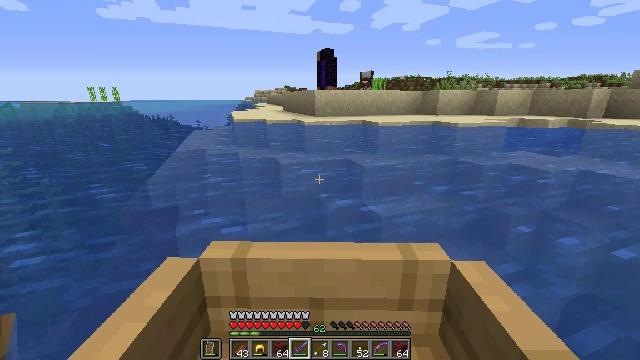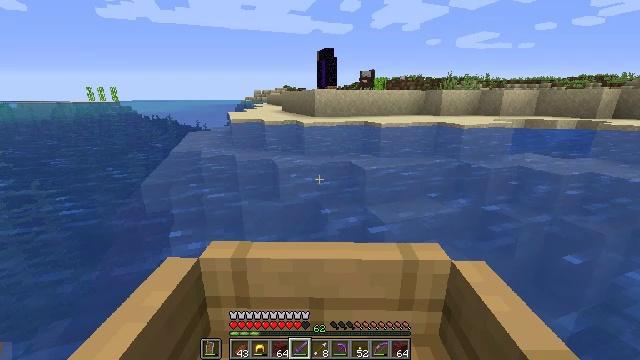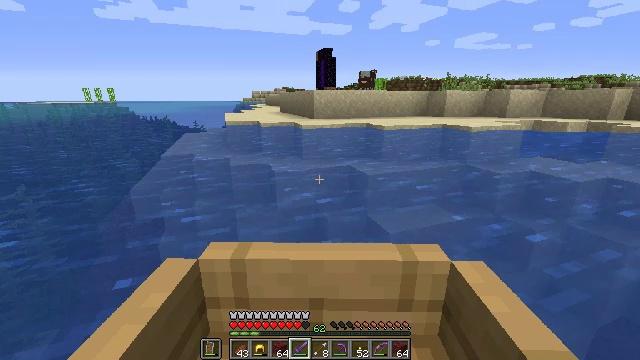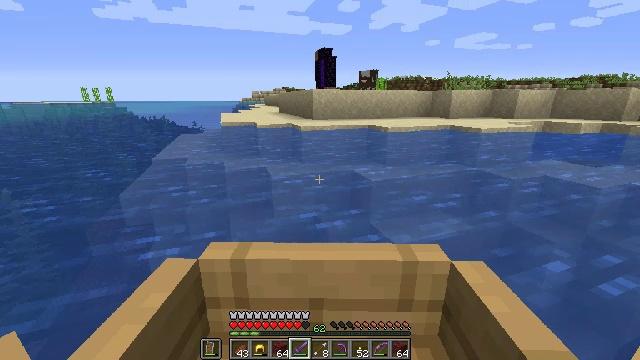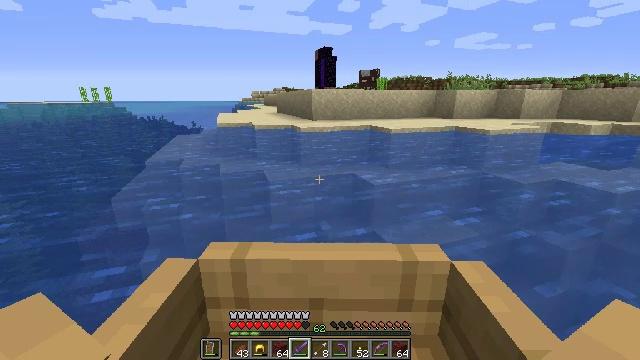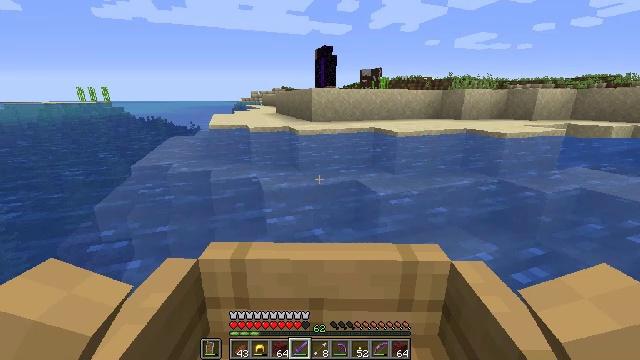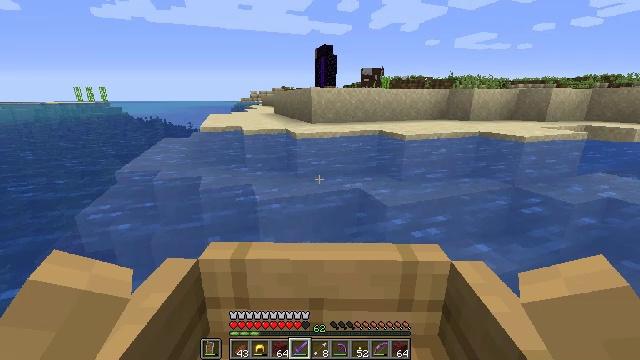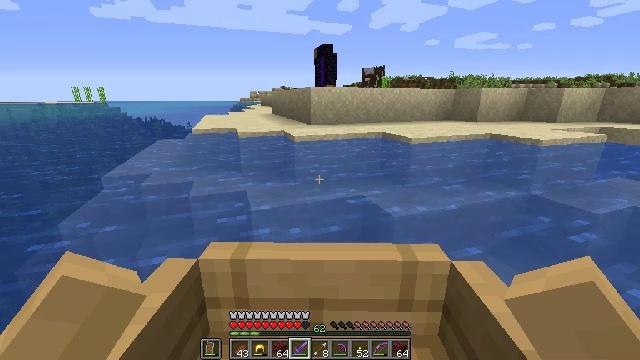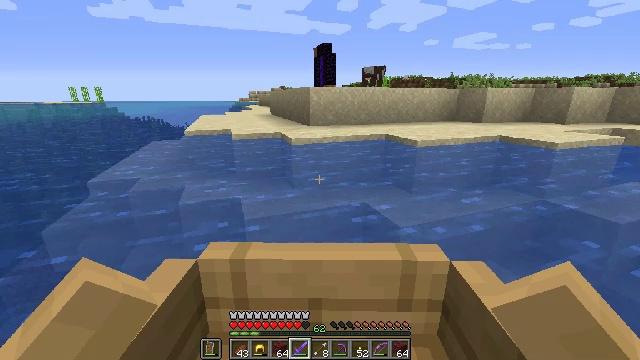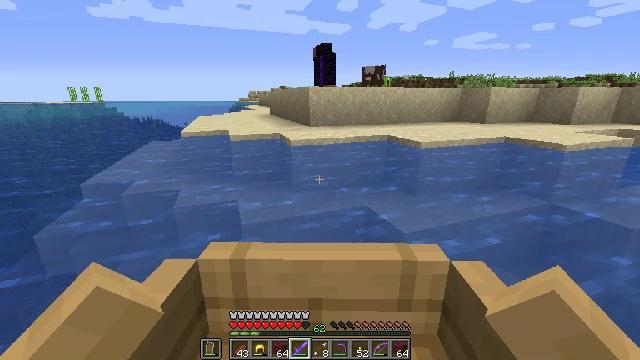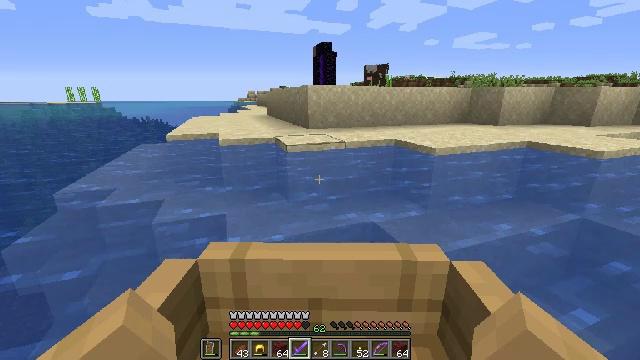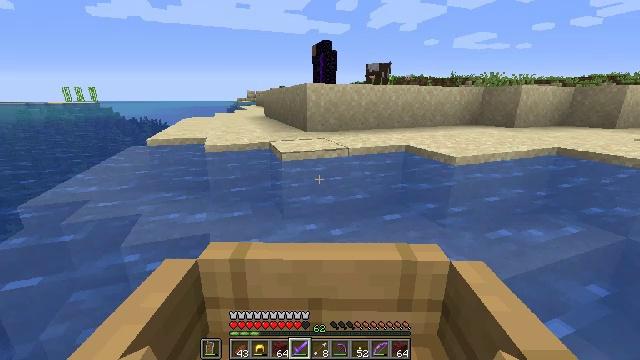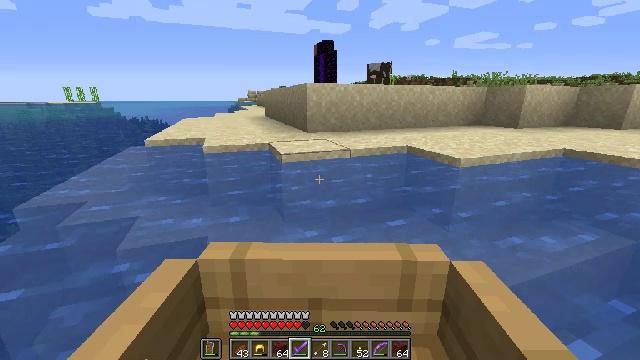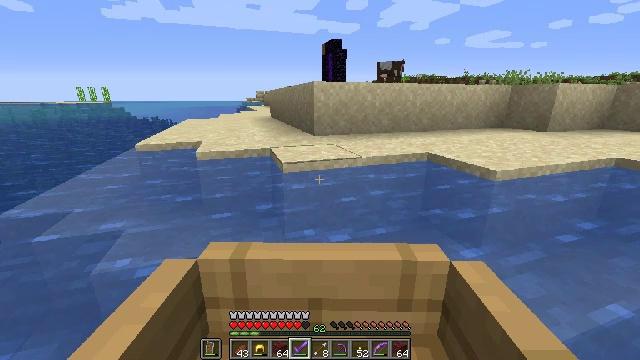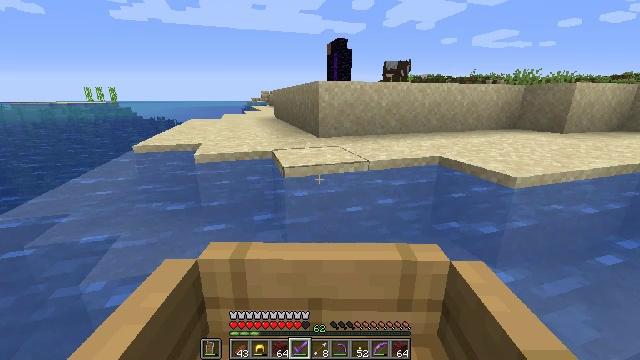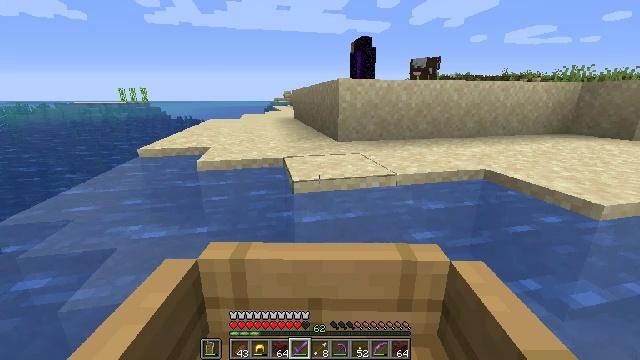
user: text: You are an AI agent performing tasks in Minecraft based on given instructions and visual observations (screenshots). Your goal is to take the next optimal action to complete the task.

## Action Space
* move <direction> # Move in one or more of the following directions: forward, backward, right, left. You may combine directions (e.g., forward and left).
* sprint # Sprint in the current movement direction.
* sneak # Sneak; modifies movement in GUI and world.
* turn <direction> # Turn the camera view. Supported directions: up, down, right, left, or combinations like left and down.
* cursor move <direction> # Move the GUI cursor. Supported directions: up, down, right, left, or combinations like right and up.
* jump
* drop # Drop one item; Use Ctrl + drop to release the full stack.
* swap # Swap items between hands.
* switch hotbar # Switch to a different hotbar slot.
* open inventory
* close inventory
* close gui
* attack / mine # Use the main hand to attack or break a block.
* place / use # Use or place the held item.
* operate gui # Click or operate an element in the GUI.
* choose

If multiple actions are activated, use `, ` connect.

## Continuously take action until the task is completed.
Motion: motion action
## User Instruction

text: Use a pickaxe to gather the ender chest.
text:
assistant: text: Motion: move forward
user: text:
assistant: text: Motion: move forward
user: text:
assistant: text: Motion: move forward
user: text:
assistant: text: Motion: move forward
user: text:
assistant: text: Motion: move forward
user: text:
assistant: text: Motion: move forward
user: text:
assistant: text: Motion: move forward
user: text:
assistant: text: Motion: move forward
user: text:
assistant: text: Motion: move forward
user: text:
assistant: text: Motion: move forward
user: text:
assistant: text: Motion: move forward and move left
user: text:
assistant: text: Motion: move left
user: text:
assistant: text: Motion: move left
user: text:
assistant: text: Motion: move left
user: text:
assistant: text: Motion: move left
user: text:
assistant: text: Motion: move left
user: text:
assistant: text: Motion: move left
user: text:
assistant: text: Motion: move left
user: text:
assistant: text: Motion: move left
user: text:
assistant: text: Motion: move left
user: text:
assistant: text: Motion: move left
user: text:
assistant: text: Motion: move left
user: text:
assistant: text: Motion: move left
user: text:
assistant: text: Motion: move left
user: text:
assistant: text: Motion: move left
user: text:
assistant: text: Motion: move left
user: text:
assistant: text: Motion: move left
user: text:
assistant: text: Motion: no_op
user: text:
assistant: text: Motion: no_op
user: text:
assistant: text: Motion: no_op